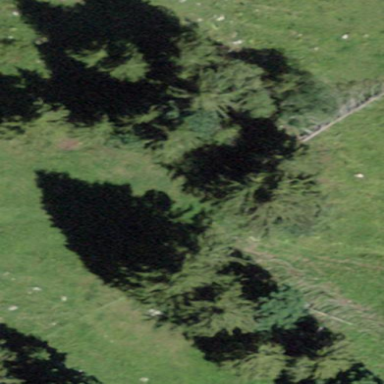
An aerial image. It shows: Mixed woodland area with various types of leaves.